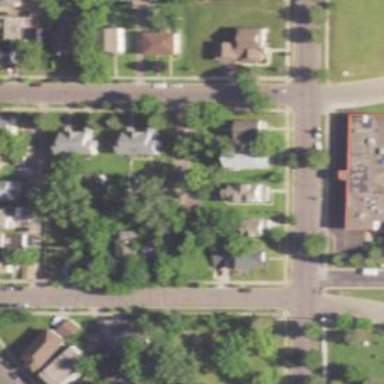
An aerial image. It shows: Alleyway designated as service road.